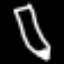
Label: pencil